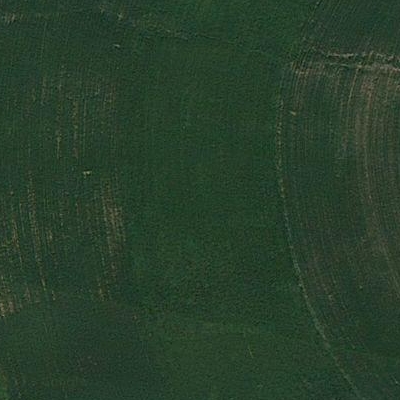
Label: Field